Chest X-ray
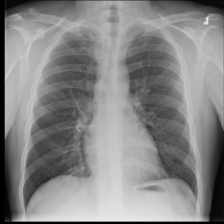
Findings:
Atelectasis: negative
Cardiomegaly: negative
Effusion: negative
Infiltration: positive
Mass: negative
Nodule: negative
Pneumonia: negative
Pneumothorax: negative
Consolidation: negative
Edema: negative
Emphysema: negative
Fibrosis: negative
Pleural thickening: negative
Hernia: negative